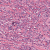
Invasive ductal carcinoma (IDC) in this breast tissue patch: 1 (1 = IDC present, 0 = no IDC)